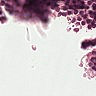
Metastatic tissue present: no